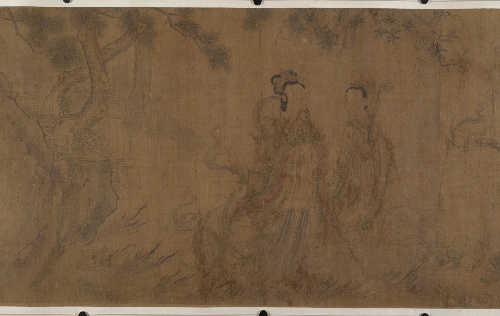
Title: 元？　佚名　仿李公麟　屈原九歌圖　卷|The Nine Songs: Illustrations to the poems of Qu Yuan (343–277 B.C.)
Artist: Unidentified artist|Li Gonglin
Artist bio: |Chinese, ca. 1041–1106
Object type: Handscroll
Classification: Paintings
Medium: Handscroll; ink and color on silk
Culture: China
Period: Yuan dynasty (1271–1368) (?)
Dimensions: 12 5/8 x 184 in. (32.1 x 467.4 cm)
Department: Asian Art
Credit line: From the Collection of A. W. Bahr, Purchase, Fletcher Fund, 1947
Accession year: 1947
Repository: Metropolitan Museum of Art, New York, NY
Tags: Men|Women